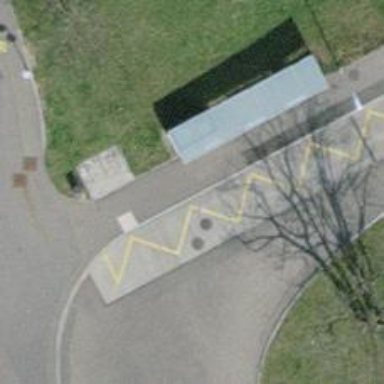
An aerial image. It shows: Platform for public transport with shelter.